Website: crate-barrel
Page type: delivery-shipping
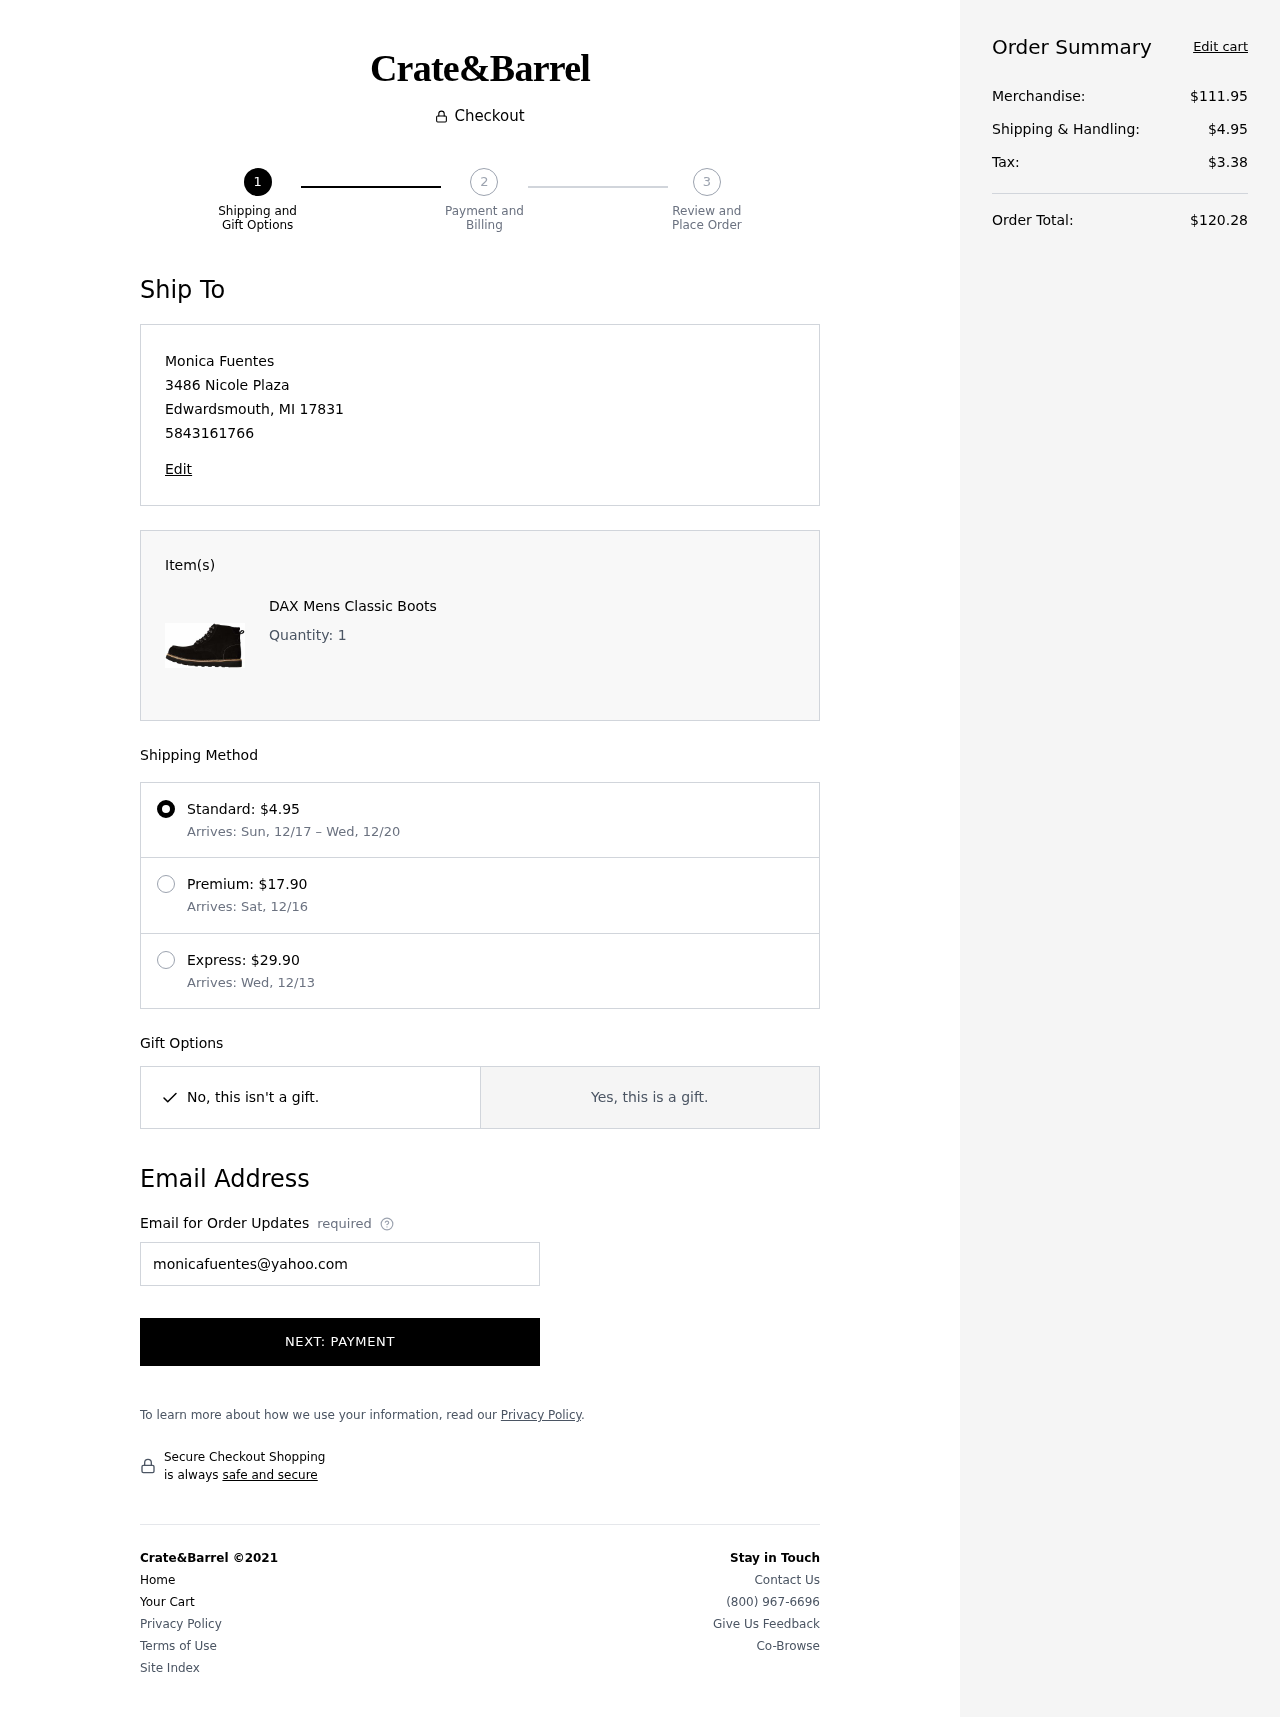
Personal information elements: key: PII_CITY
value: Edwardsmouth
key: PII_EMAIL
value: monicafuentes@yahoo.com
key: PII_FULLNAME
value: Monica Fuentes
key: PII_PHONE
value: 5843161766
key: PII_POSTCODE
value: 17831
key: PII_STATE_ABBR
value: MI
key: PII_STREET
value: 3486 Nicole Plaza
Product elements: key: PRODUCT1_NAME
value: DAX Mens Classic Boots
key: PRODUCT1_QUANTITY
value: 1
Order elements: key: ORDER_SHIPPING_COST
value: $4.95
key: ORDER_SHIPPING_DATE
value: Sun, 12/17
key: ORDER_DELIVERY_DATE
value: Wed, 12/20
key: ORDER_SHIPPING_COST2
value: $17.90
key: ORDER_DELIVERY_DATE2
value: Arrives: Sat, 12/16
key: ORDER_SHIPPING_COST3
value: $29.90
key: ORDER_DELIVERY_DATE3
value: Arrives: Wed, 12/13
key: ORDER_SUBTOTAL
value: $111.95
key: ORDER_TAX
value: $3.38
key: ORDER_TOTAL
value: $120.28